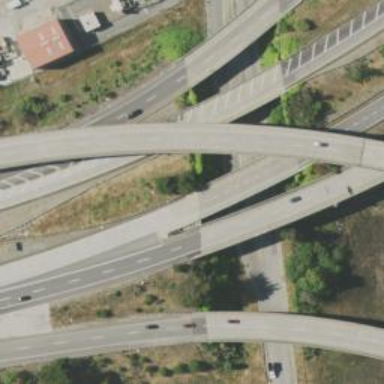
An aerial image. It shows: Motorway bridge.